The plot shows how the frequency content of a bearing vibration signal evolves over time (STFT spectrogram). What is the most likely bearing condition (normal, inner_race, outer_race, ball)?
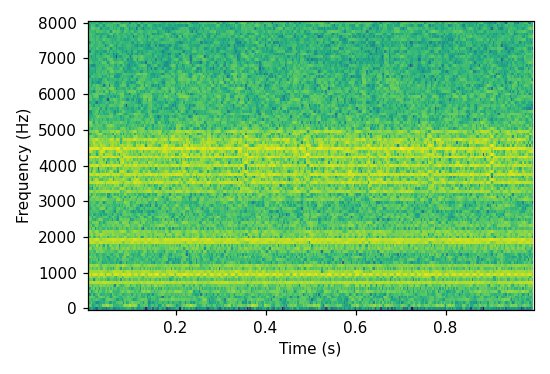
Answer: outer_race